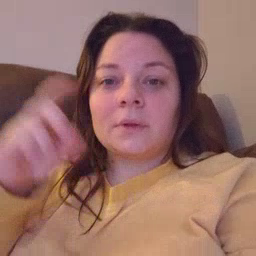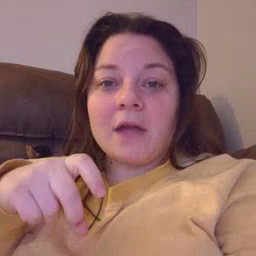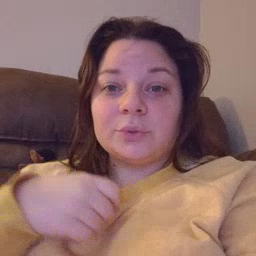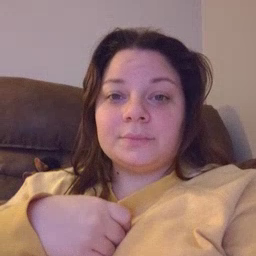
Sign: haveto